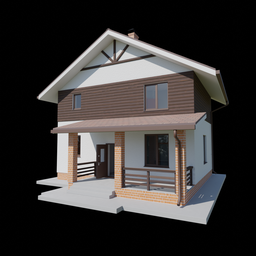
Label: architecture